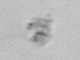
Label: detritus